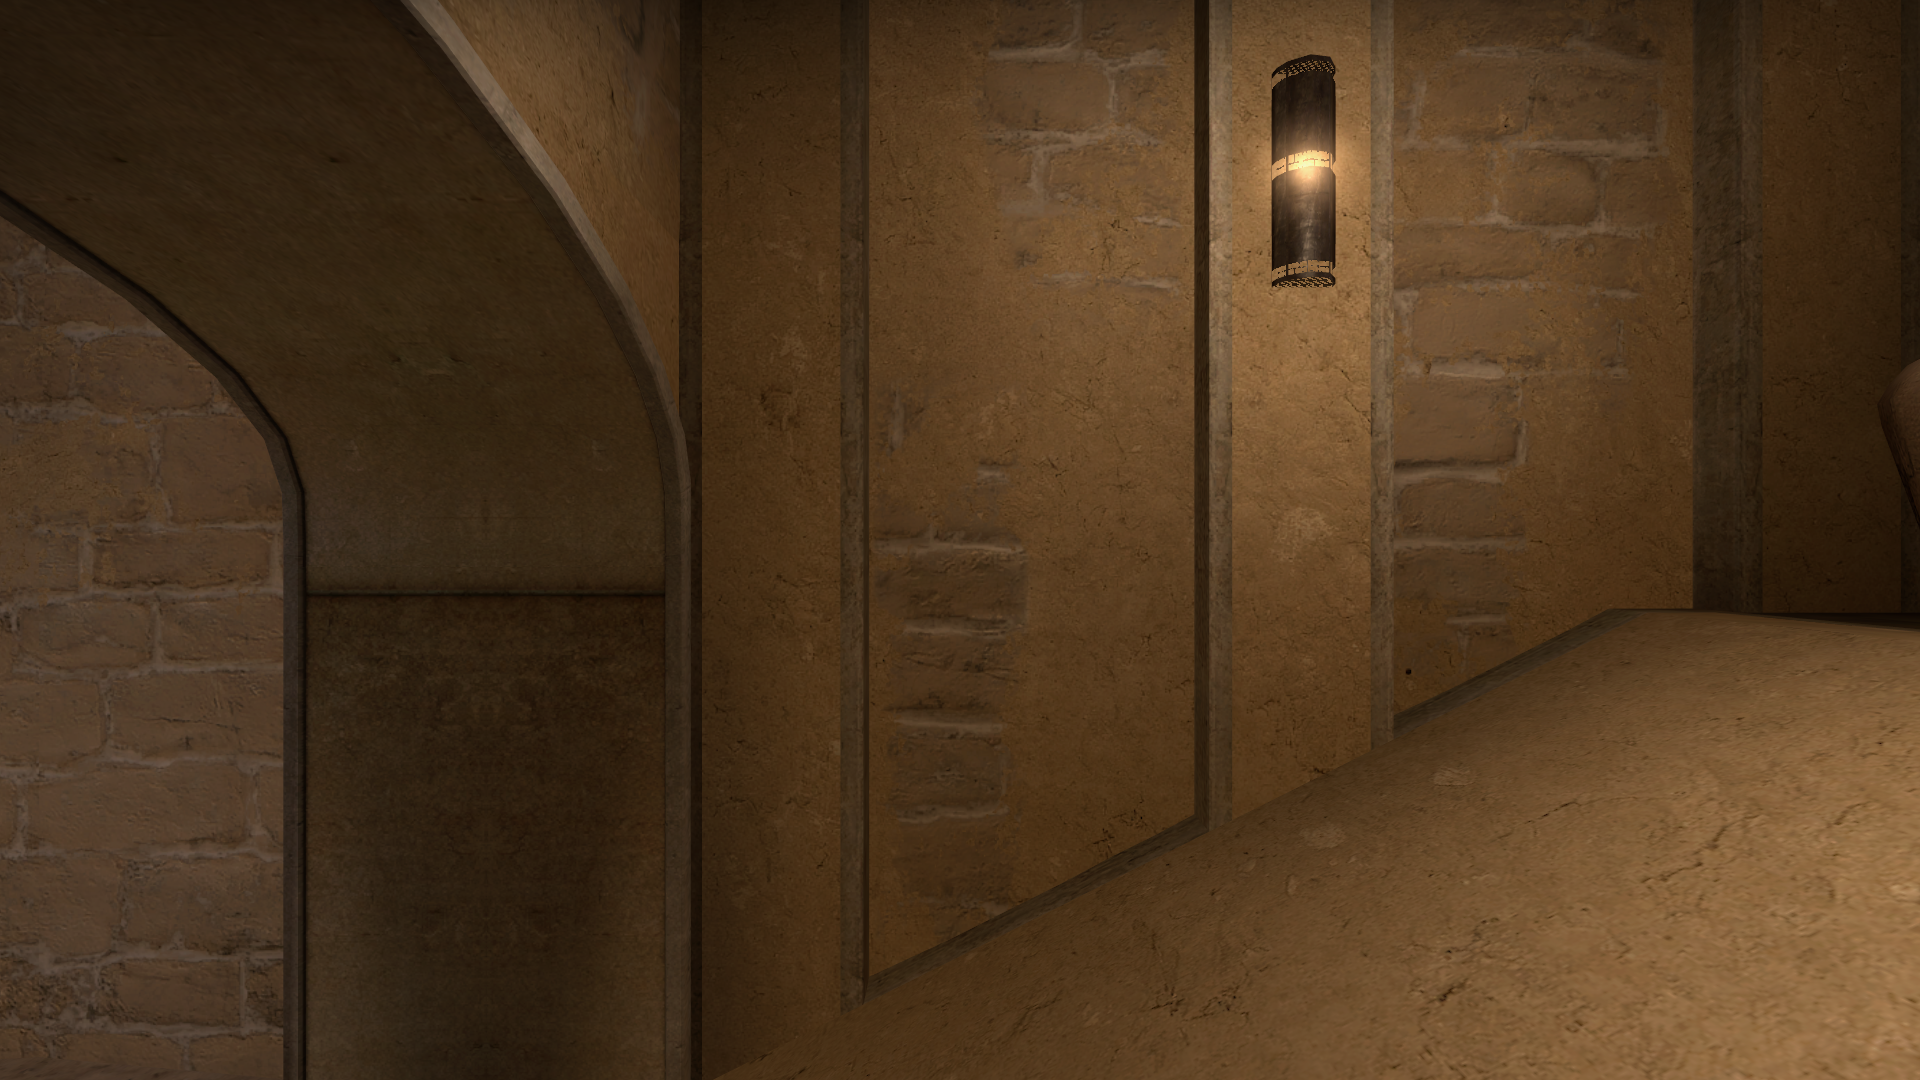
Map: de_mirage